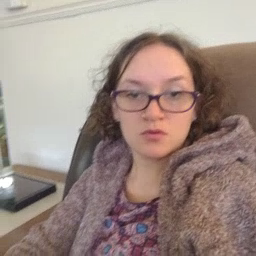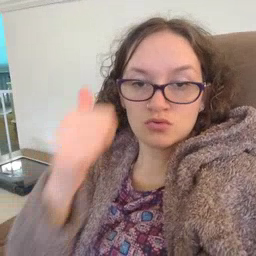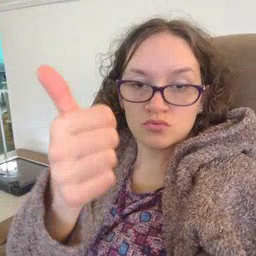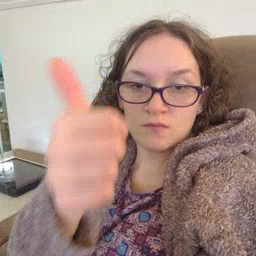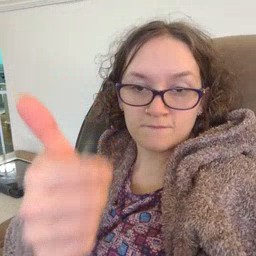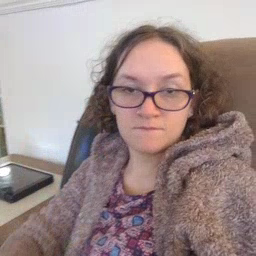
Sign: yourself